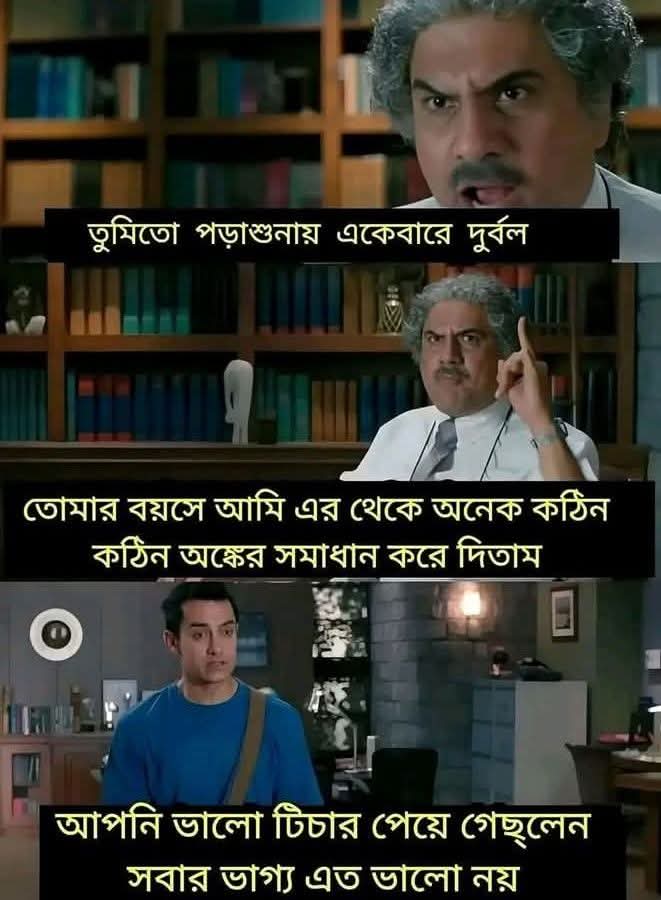
Text: তুমিতো পড়াশুনায় একেবারে দুর্বল
তোমার বয়সে আমি এর থেকে অনেক কঠিন কঠিন অঙ্কের সমাধান করে দিতাম
আপনি ভালো টিচার পেয়ে গেলেন সবার ভাগ্য এত ভালো নয়
Label: Hate
Hate category: Personal Offence
Targeted group: Individual